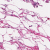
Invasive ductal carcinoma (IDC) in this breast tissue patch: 0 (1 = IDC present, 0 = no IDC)